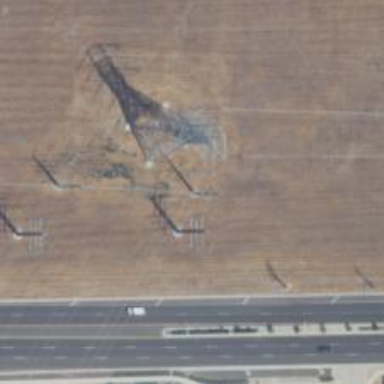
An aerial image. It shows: Power tower.